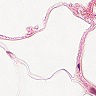
Metastatic tissue present: no